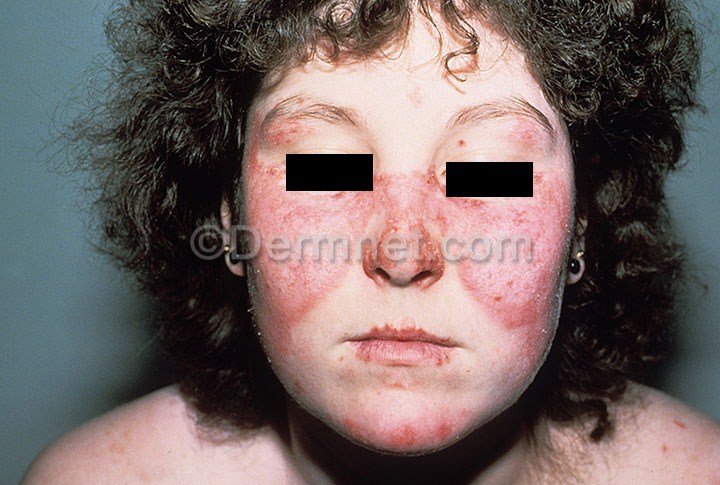
Disease: Lupus and other Connective Tissue diseases